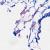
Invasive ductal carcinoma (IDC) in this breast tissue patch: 0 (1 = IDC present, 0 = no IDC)